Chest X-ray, AP view. Patient: 32 years old, sex M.
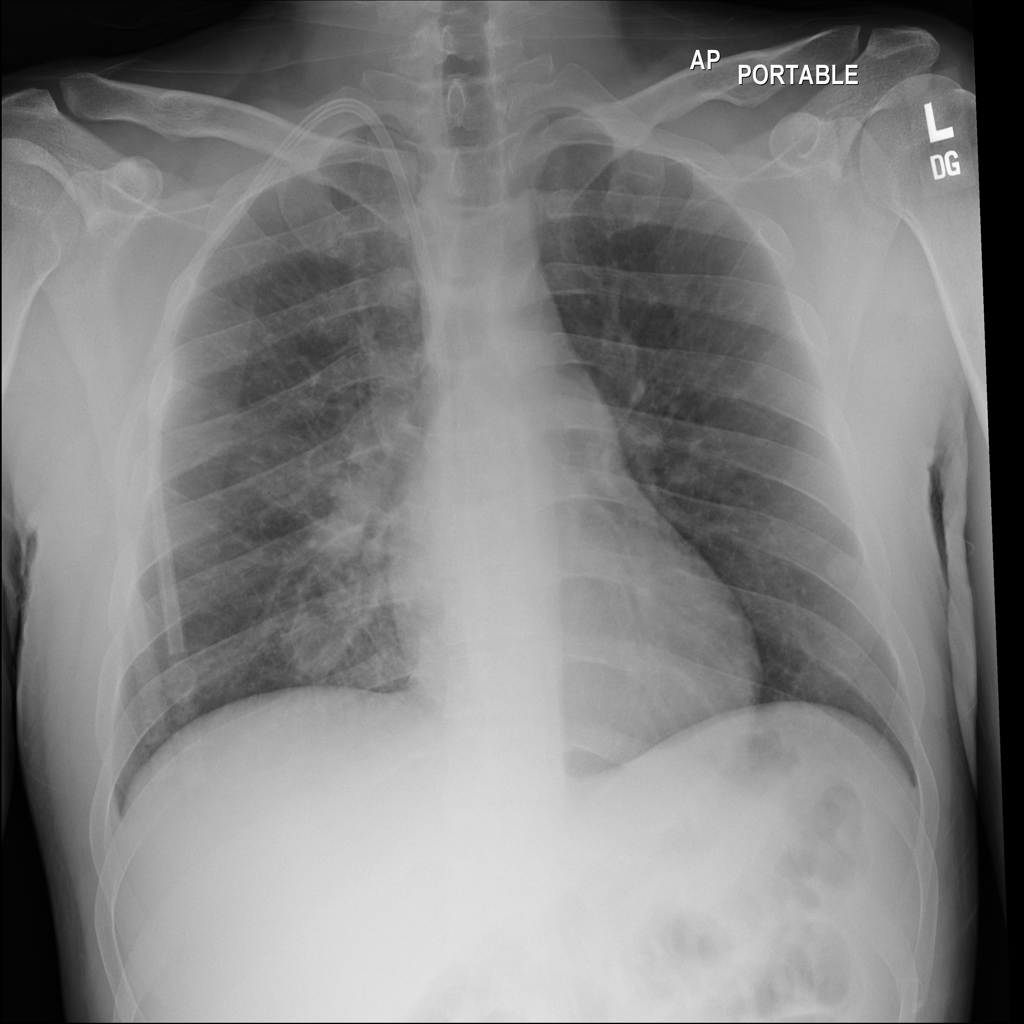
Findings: Infiltration